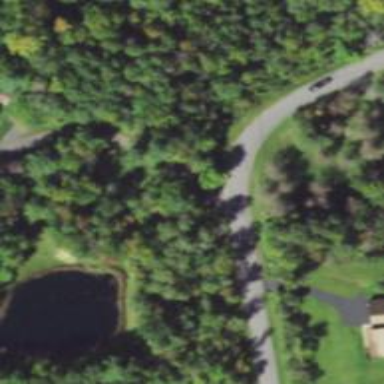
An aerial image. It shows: Unclassified road.